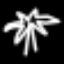
Label: palm tree